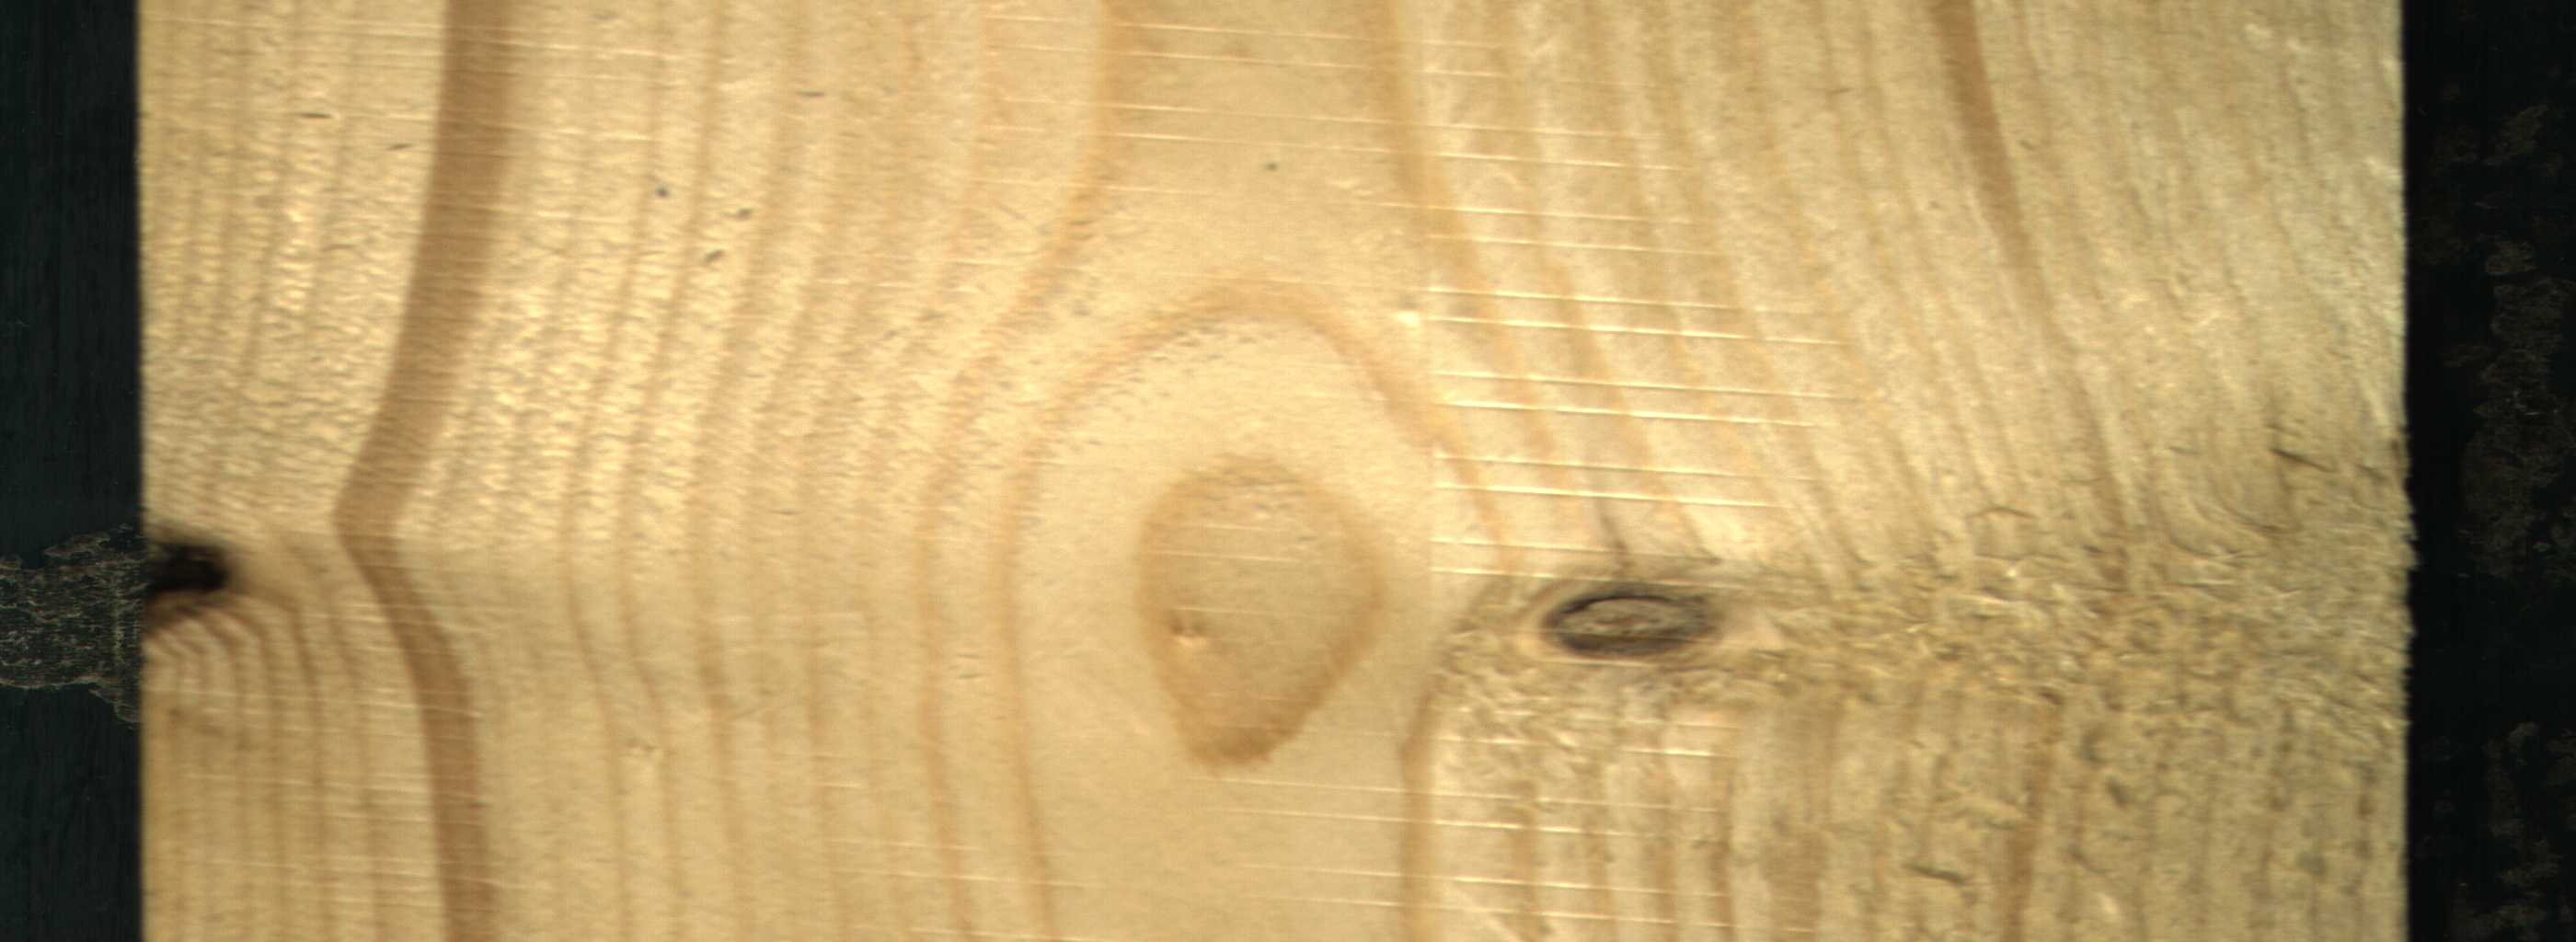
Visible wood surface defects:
Quartzity
Knot_missing
Live_Knot